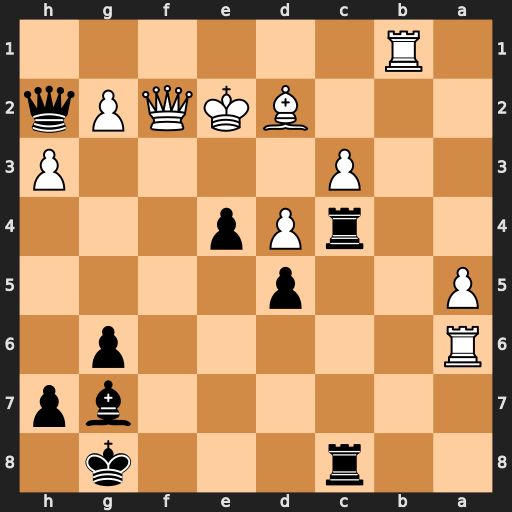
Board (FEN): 2r3k1/6bp/R5p1/P2p4/2rPp3/2P4P/3BKQPq/1R6
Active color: b
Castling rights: -
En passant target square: -
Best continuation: Rf8 Ra8 Rxa8